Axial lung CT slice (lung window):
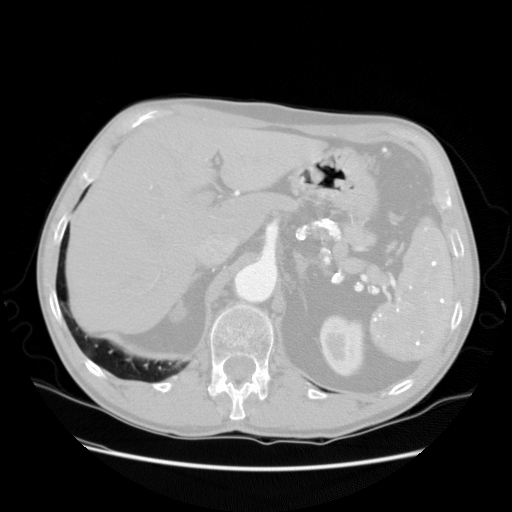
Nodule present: no